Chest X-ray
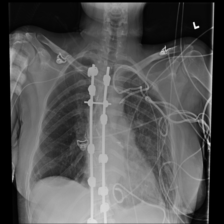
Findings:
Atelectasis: negative
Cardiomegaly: negative
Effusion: negative
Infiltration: negative
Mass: negative
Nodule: negative
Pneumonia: negative
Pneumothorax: negative
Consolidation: negative
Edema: negative
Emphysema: negative
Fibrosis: negative
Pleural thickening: negative
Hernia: negative